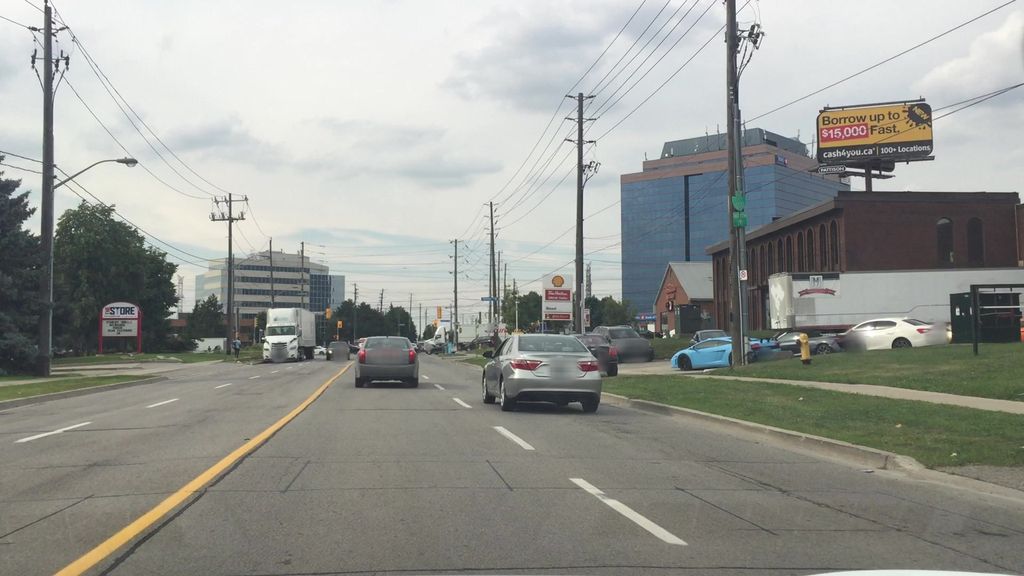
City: toronto